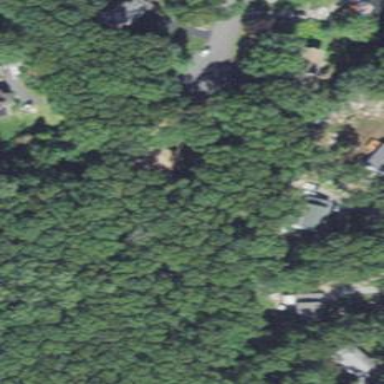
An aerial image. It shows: Existing Preserved Open Space in the woodland area.